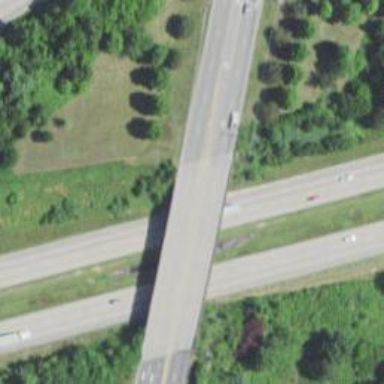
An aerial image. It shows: Primary highway bridge.